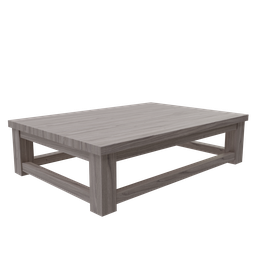
Label: furniture